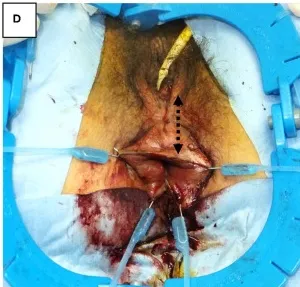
Surgical procedure of rectoperineal fistula repair. (D) Layered closure of rectum, perineal body, vagina, and skin are performed, respectively. The skin was closed along vertical direction (dotted arrow).
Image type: medical_photograph (other_medical_photograph)